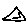
Label: triangle